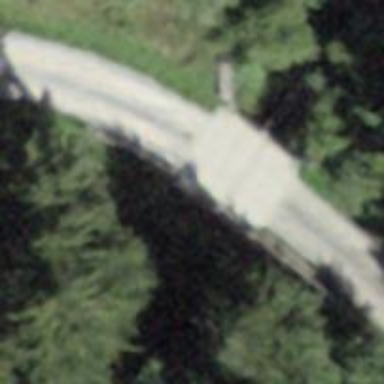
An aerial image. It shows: Gravel track on bridge with grade 2 tracktype.